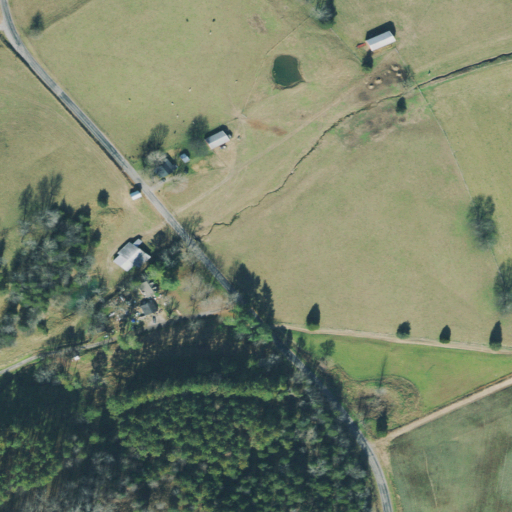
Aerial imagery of valley in Tennessee named Morrow Hollow containing pasture, open development, evergreen forest, deciduous forest, cultivated crops, low intensity development, and medium intensity development